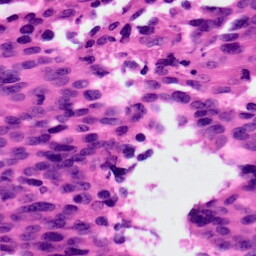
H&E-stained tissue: Ovarian